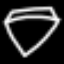
Label: diamond